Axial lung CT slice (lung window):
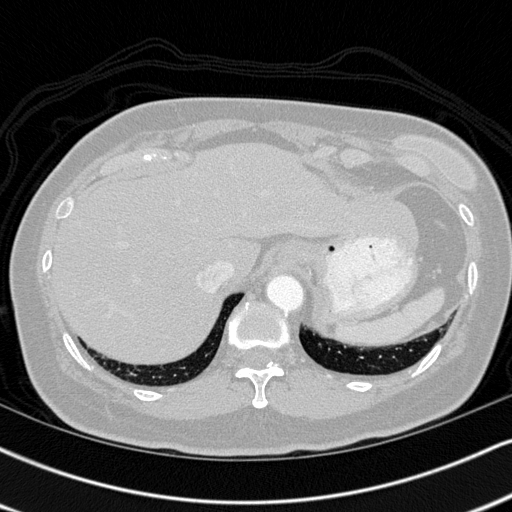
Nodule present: no